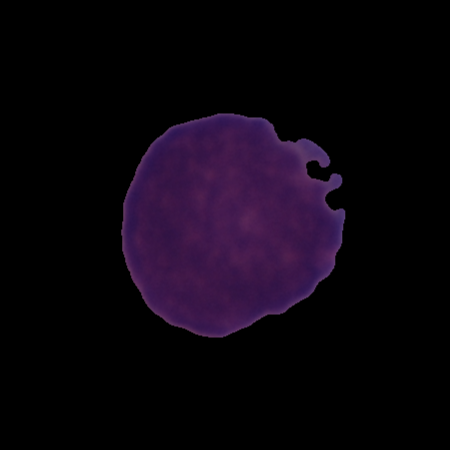
Label: cancer